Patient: sex M, age 60
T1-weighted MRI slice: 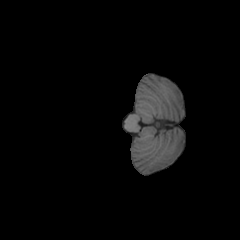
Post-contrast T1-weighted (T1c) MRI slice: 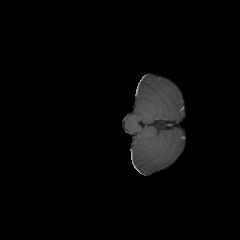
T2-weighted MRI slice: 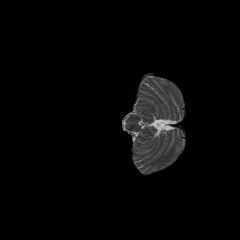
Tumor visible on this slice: no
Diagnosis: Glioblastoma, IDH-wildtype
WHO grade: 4